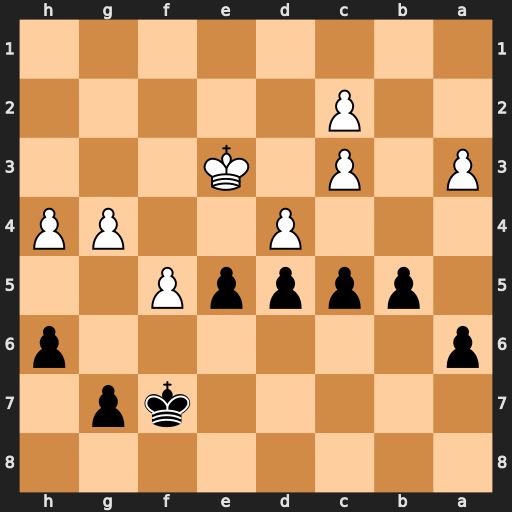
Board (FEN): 8/5kp1/p6p/1ppppP2/3P2PP/P1P1K3/2P5/8
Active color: b
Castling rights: -
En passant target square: -
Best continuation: cxd4+ cxd4 Kf6 dxe5+ Kxe5 c3 h5